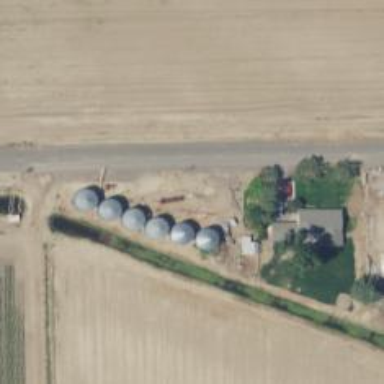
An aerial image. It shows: Silo.